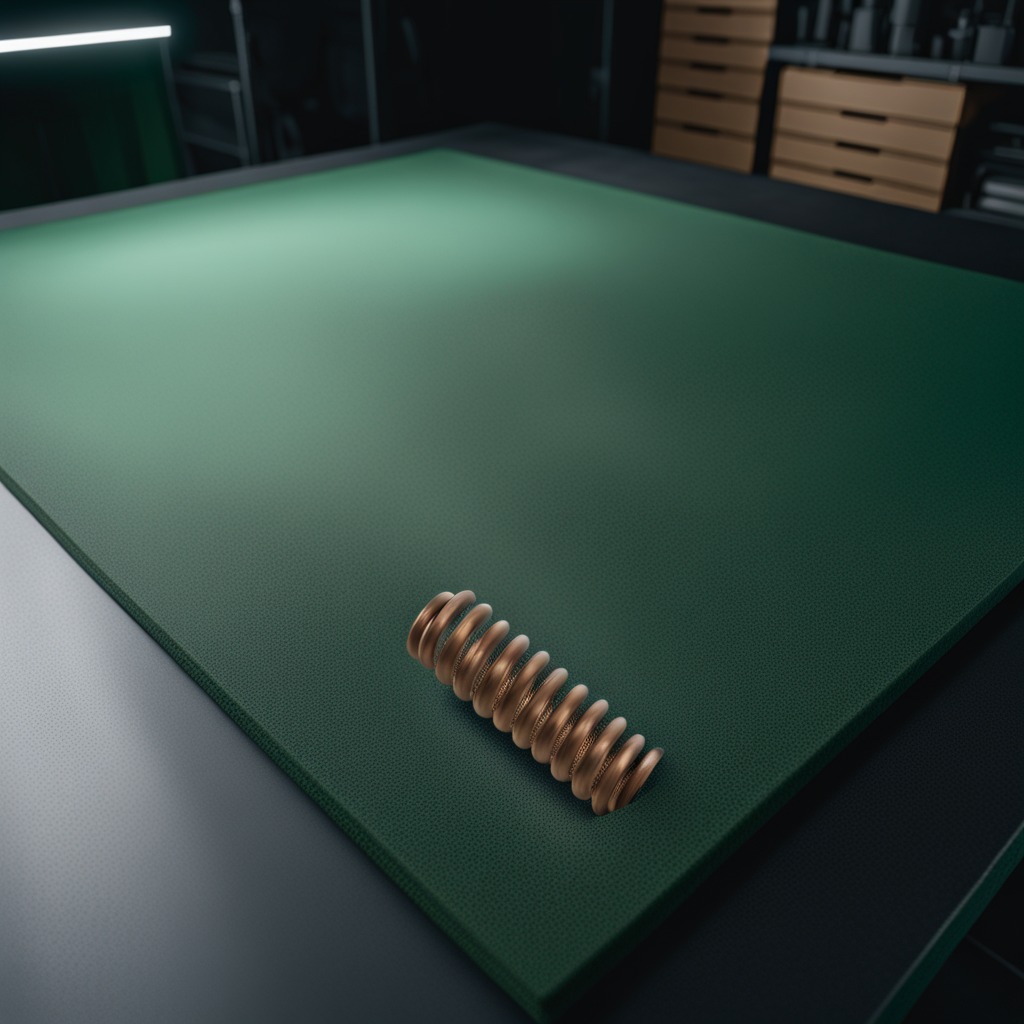
A coiled metal spring is lying on the green rubber mat.